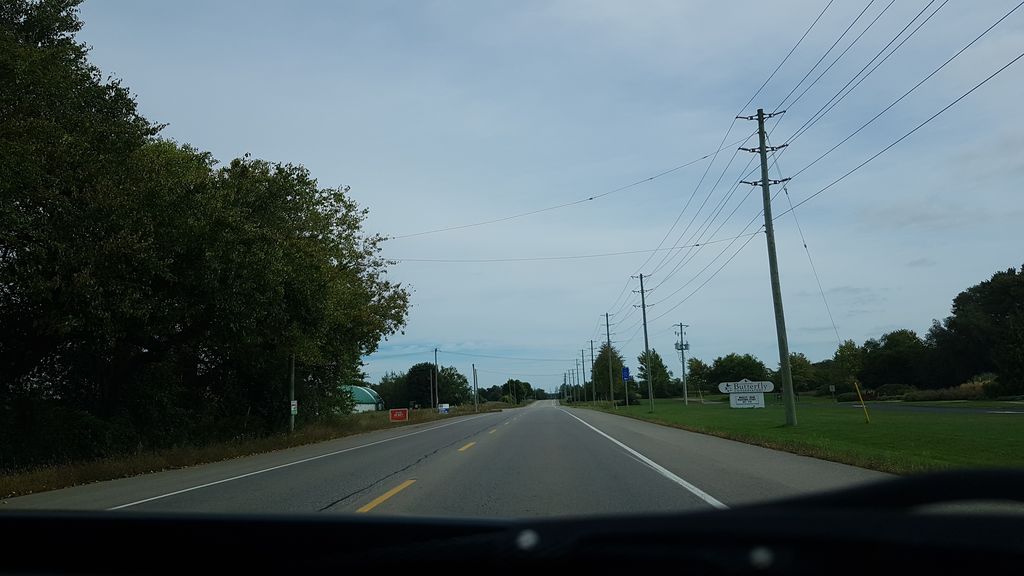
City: kitchener-waterloo